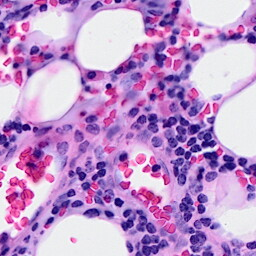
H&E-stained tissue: Breast